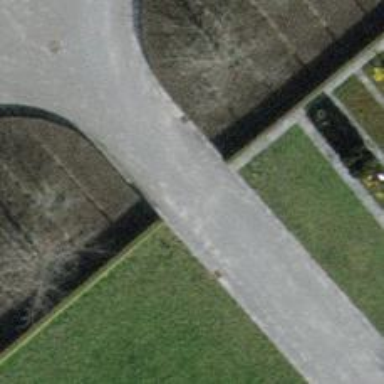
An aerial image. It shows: Fine gravel service road.